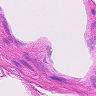
Metastatic tissue present: no